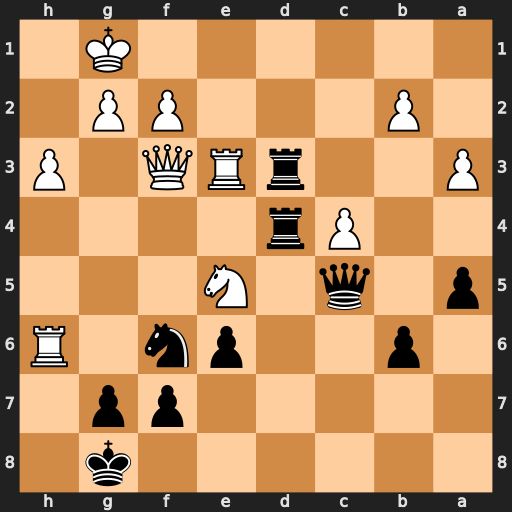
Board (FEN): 6k1/5pp1/1p2pn1R/p1q1N3/2Pr4/P2rRQ1P/1P3PP1/6K1
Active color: b
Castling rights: -
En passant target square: -
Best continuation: Qxe5 Qa8+ Rd8 Qxd8+ Rxd8